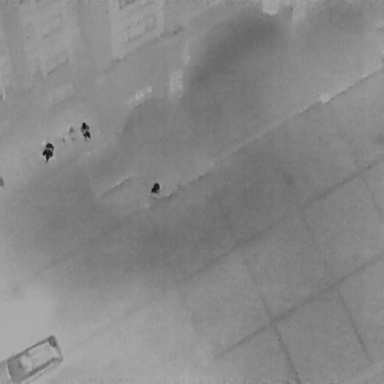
There are three People in the infrared image.